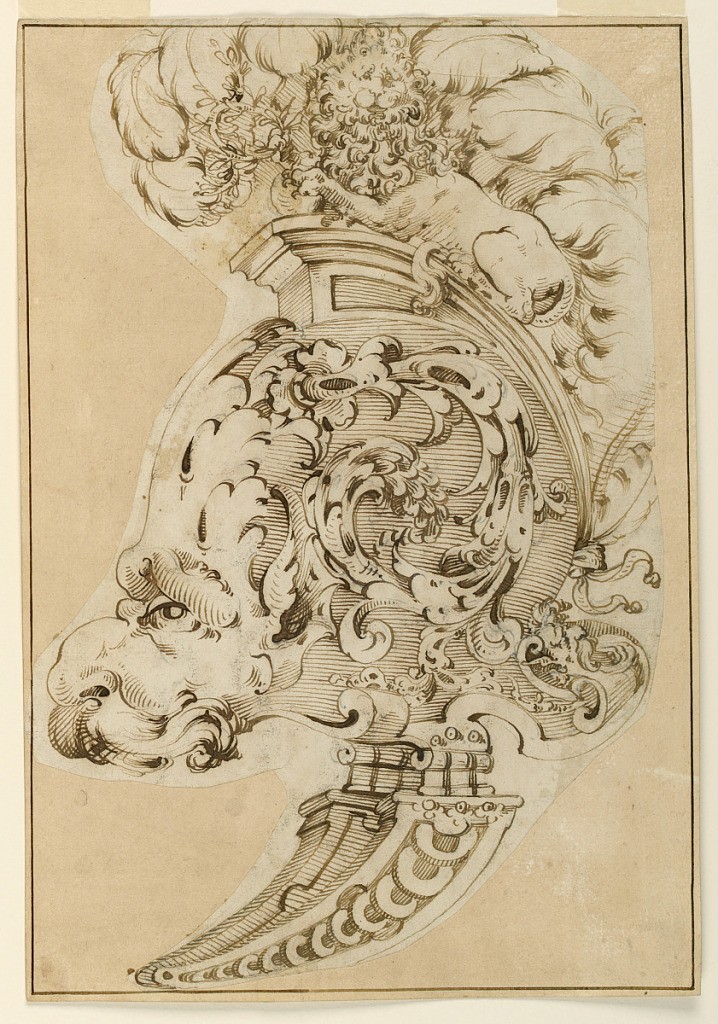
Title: Design for a Decorative Burgonet
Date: early 17th century
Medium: Pen and ink, graphite on laid paper
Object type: Drawing
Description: Vertical rectangle, lined border in pen and ink. Decorative visored helmet seen from the left in profile, the brim formed by the upper part of the face of a mask with moustache. A rinceau springing from its upper leaves decorates the body of the helmet. Two curved ear flaps. At top, between the comb and the feathers a lion, recumbent, his left paw resting upon a ball and holding in his right one a branch forming a ring.